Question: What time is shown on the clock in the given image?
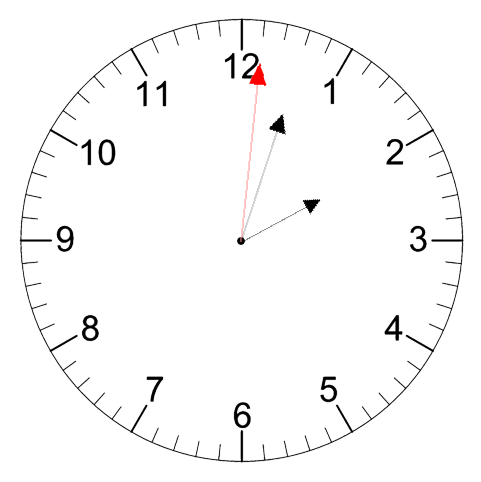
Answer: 02:03:01